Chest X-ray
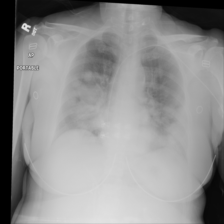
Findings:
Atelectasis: negative
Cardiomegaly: negative
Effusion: negative
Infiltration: negative
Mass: negative
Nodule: positive
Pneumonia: negative
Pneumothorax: negative
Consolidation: negative
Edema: negative
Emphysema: negative
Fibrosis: negative
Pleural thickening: negative
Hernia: negative